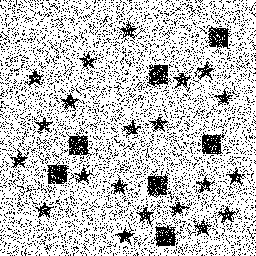
Squares: 7
Triangles: 0
Stars: 21
Total shapes: 28